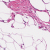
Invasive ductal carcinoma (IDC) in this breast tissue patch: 0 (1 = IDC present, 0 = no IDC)